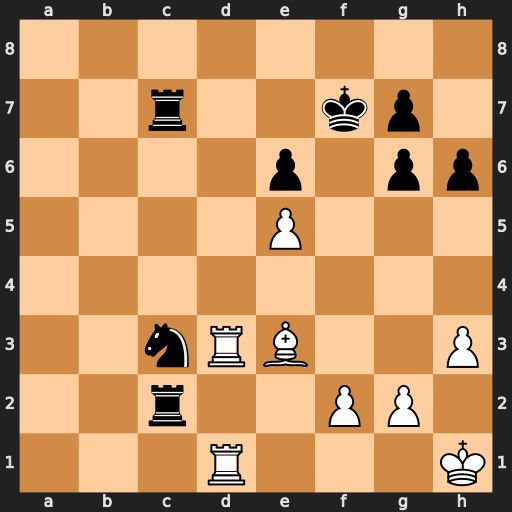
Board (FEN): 8/2r2kp1/4p1pp/4P3/8/2nRB2P/2r2PP1/3R3K
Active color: w
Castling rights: -
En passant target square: -
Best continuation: Rd7+ Rxd7 Rxd7+